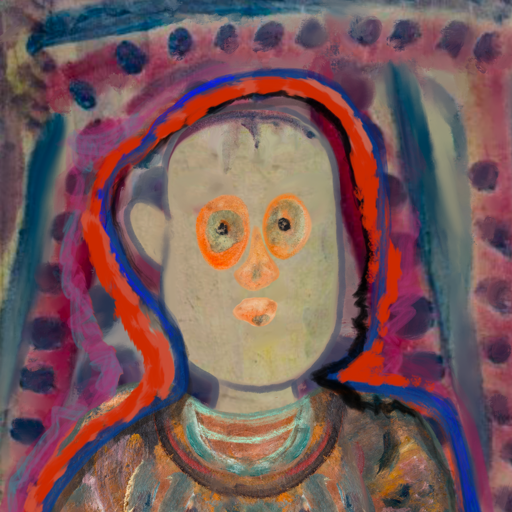
Background: HillGirl, Head And Neck Front: Hill_Girl, Face Front: Childish, Bust: Boggyland, Hair Front: Experience, Head Accessory: Blank, Second Necklace: Blank, Necklace: Blank, Baby: Blank